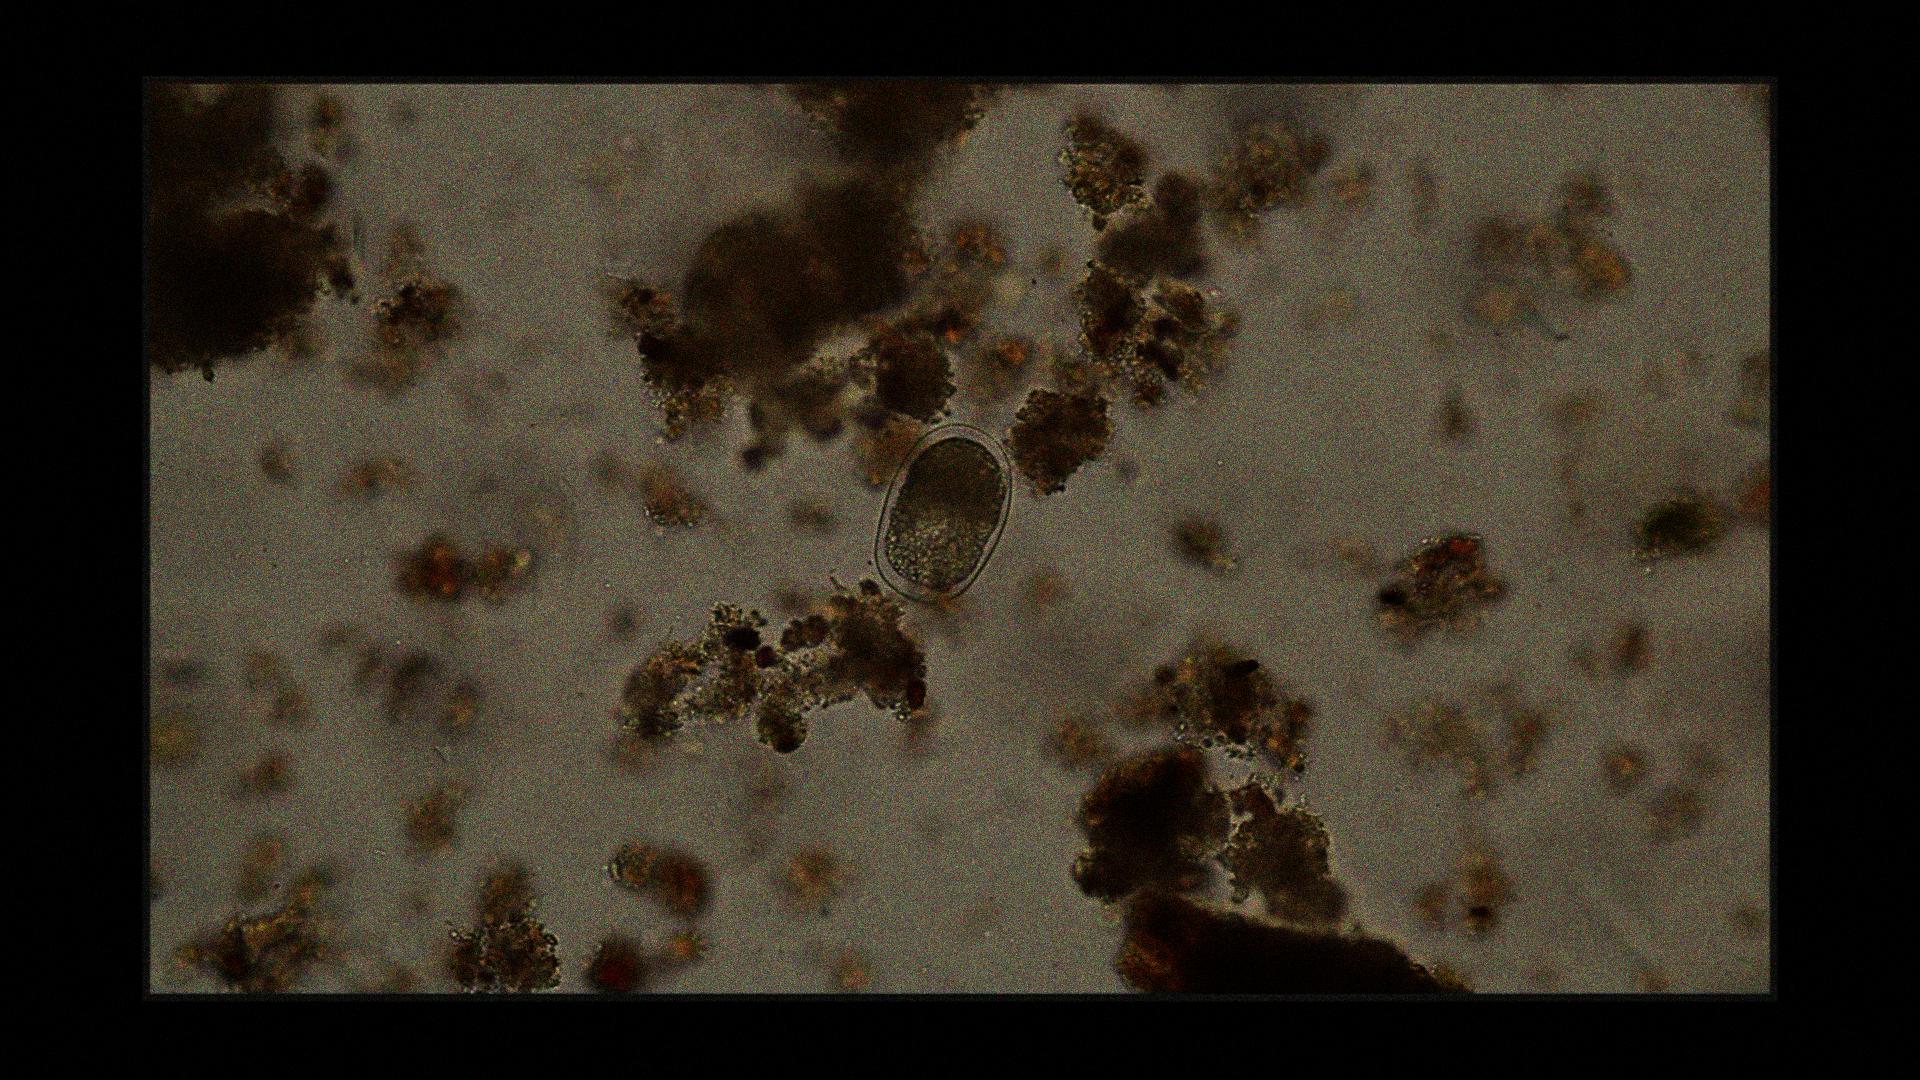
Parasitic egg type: Hookworm egg